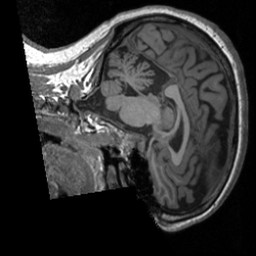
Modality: T1w
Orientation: sagittal
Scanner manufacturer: siemens
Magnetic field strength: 3 T
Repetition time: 1.9 s
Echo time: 0.00226 s